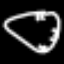
Label: clock